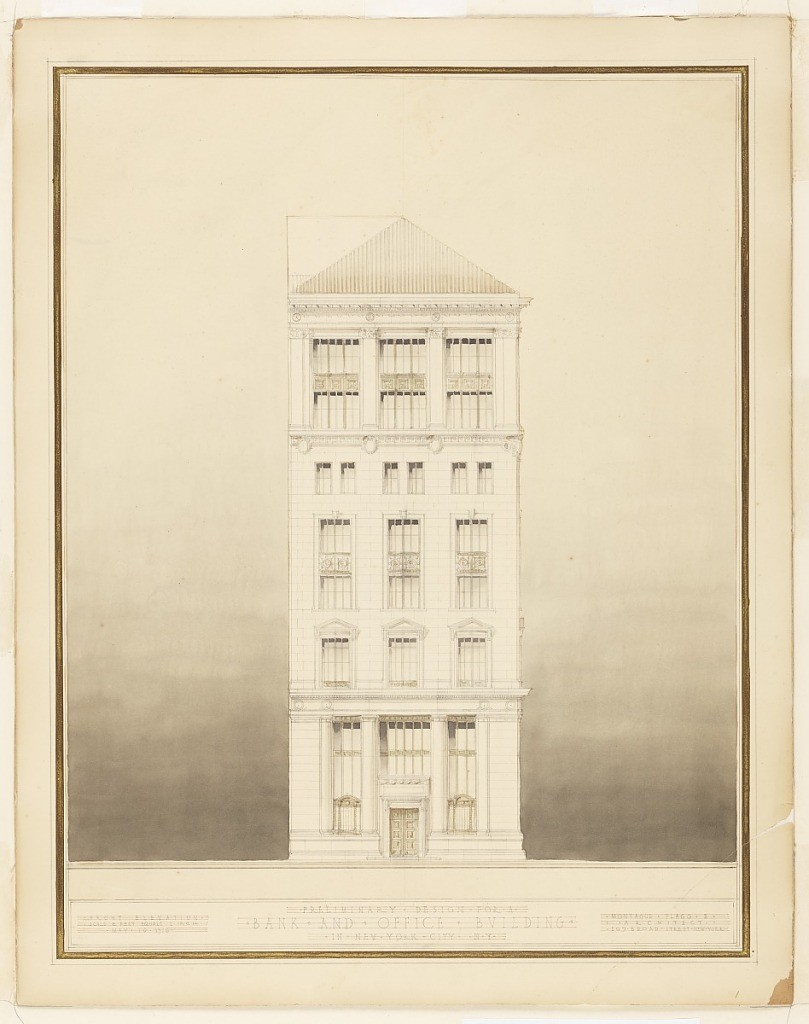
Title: Preliminary Design for a Bank and Office Building in New York City, N.Y.
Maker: Montague Flagg, American, 1842–1915
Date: May 10, 1916
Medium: Brush and watercolor, pen and black ink on cardboard, with metallic gold border
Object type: Drawing
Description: Elevation of a building with a peaked roof, possibly five stories tall.